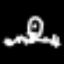
Label: mushroom